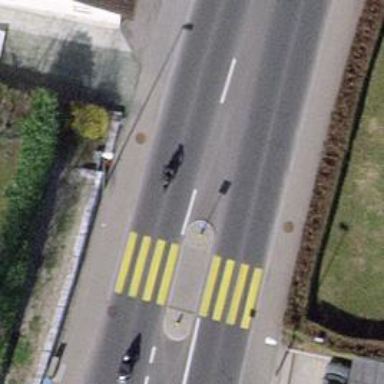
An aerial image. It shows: Traffic calming island.